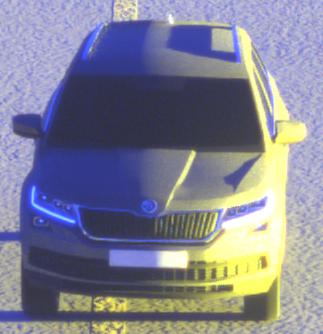
Make: Skoda
Model: Kodiaq 1.4 TSI
Detailed model: Kodiaq
Model produced from: 2017/03
Model produced until: 2018/05
Doors: 5
Color: gray
Road condition: dry road
Daytime: sunrise or sunset
Contrast: high contrast